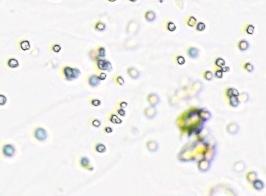
Label: Phaeocystis